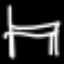
Label: chair